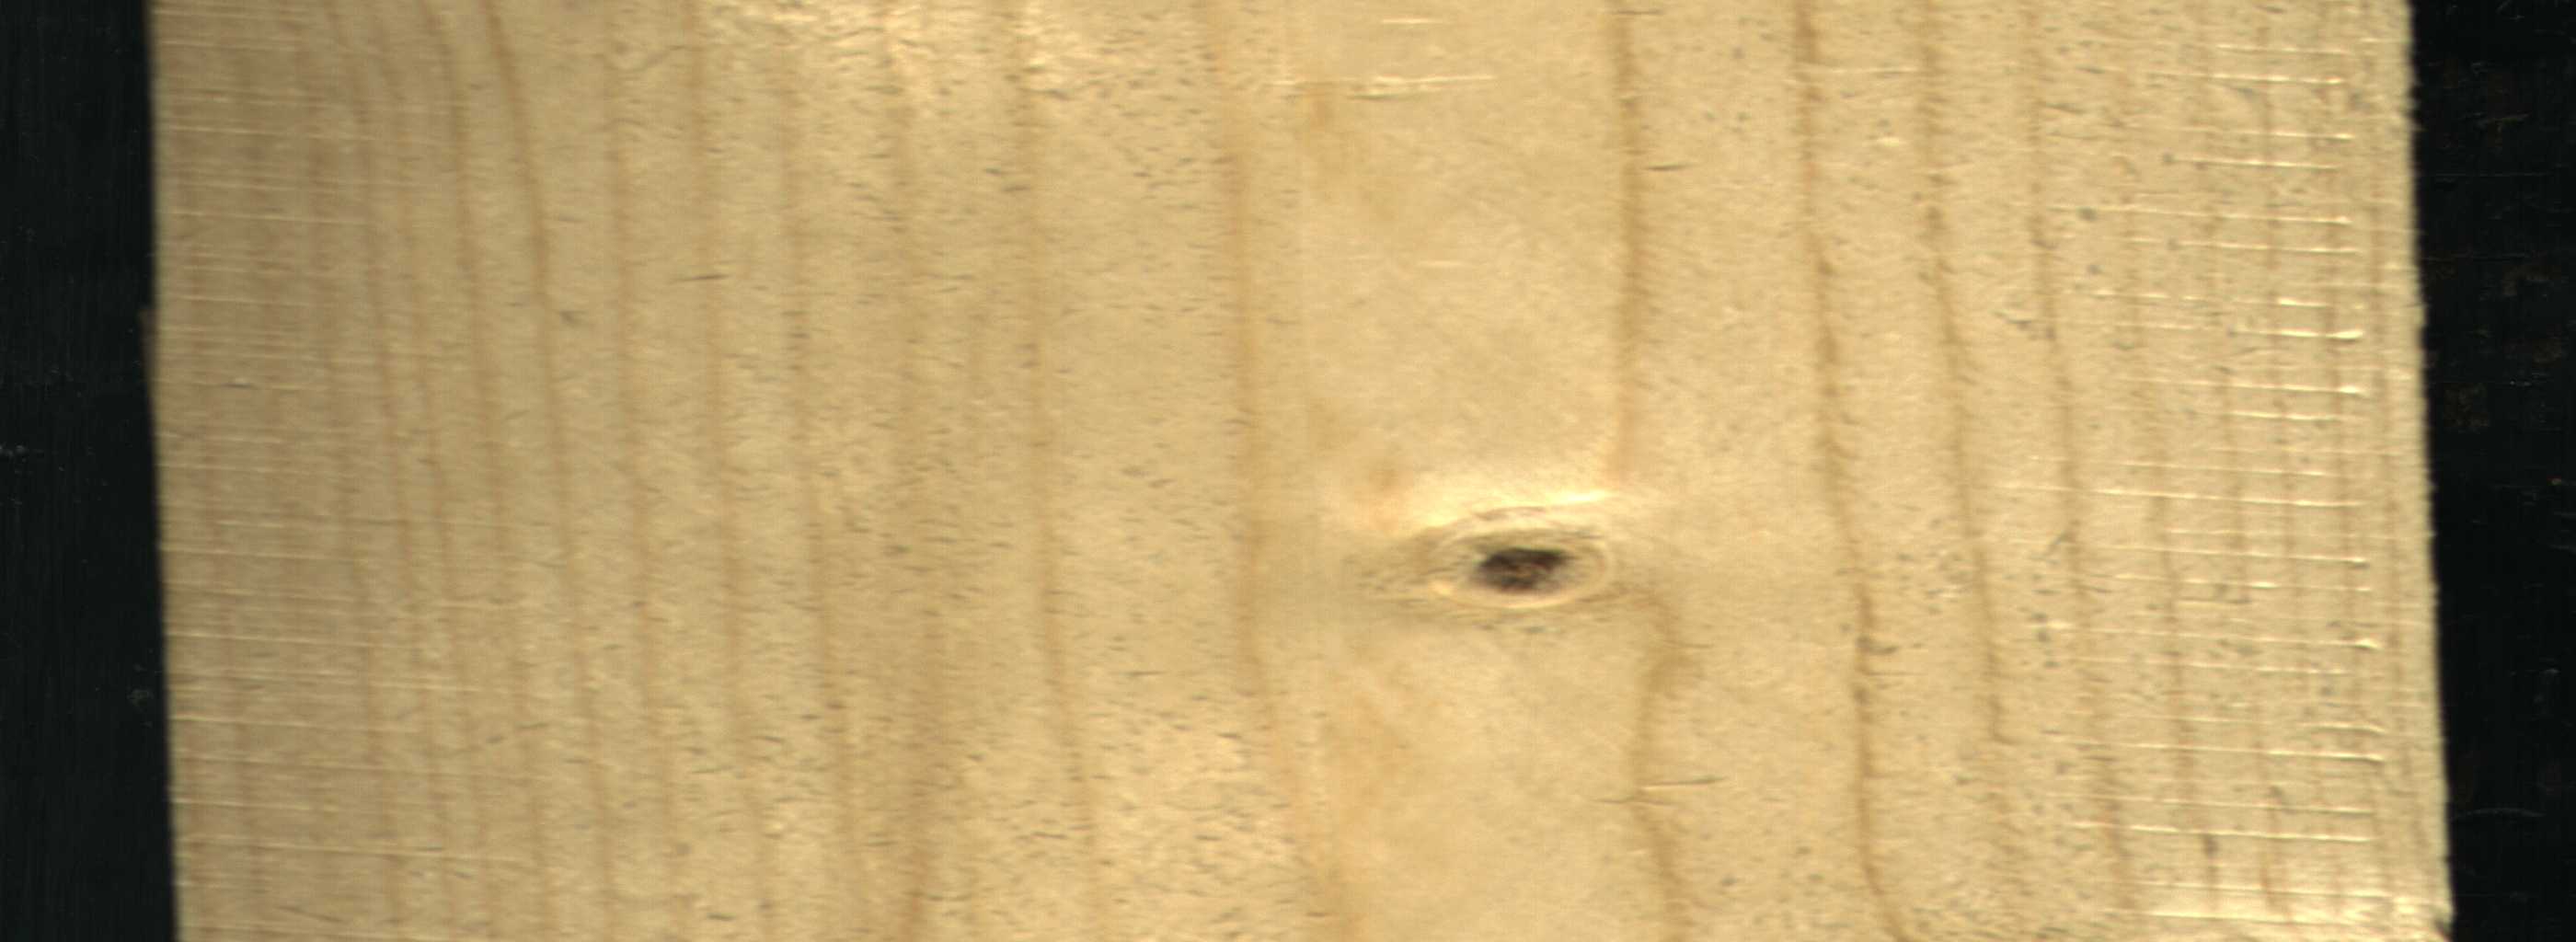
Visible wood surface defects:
Dead_Knot